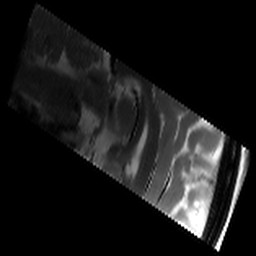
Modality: T2w
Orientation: sagittal
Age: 19
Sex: female
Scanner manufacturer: siemens
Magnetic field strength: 3 T
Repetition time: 8.02 s
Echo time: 0.08 s